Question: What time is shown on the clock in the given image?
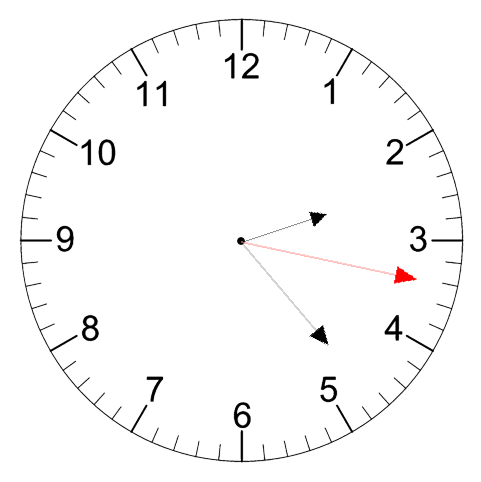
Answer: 02:23:17